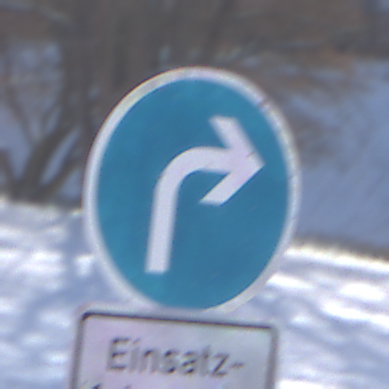
Verkehrszeichen: VorgeschriebeneFahrtrichtungRechts
Zusatzzeichen unten: BesondereFahrzeugeUndTransportgueter3
Umgebung: Outdoor, Nature
Tageszeit: MorningAfternoon
Wetter: PartlyCloudy
Licht: Natural
Jahreszeit: Winter
Kontrast: HighContrast